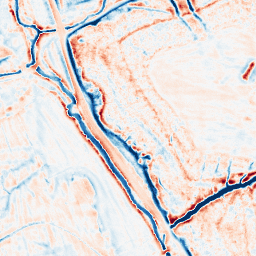
Category: edge_preserving
Decomposition family: bilateral
Decomposition parameters: d: 15
sigma_color: 150
sigma_space: 150
Upsampling method: sinc_blackman
Upsampling parameters: scale: 4
kernel_size: 16
Upsampling scale: 4